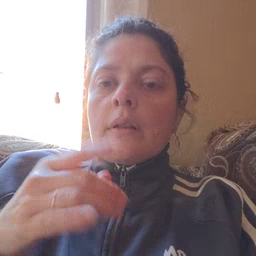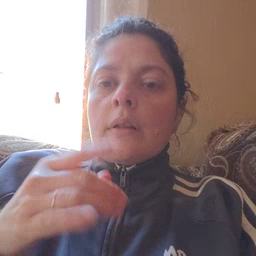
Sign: stuck